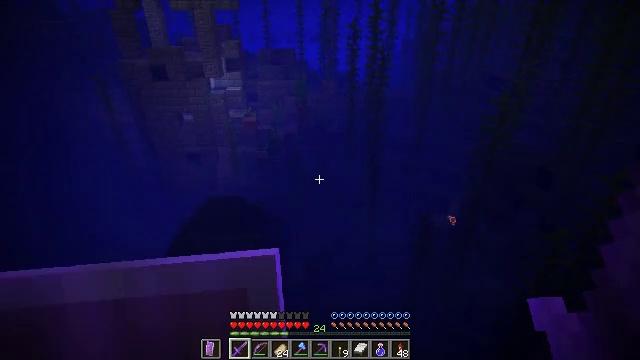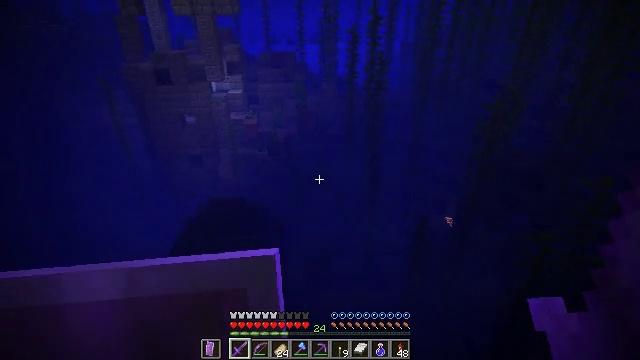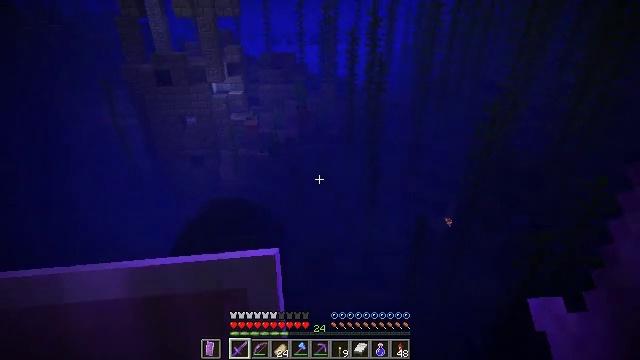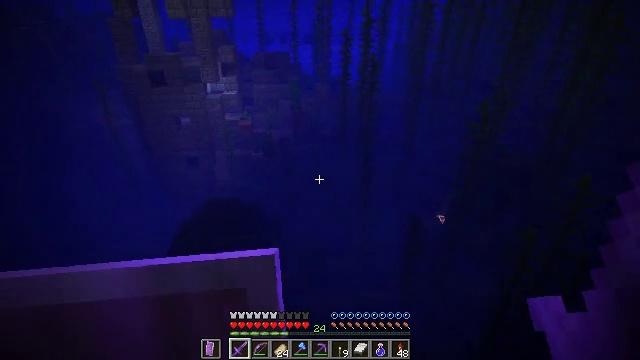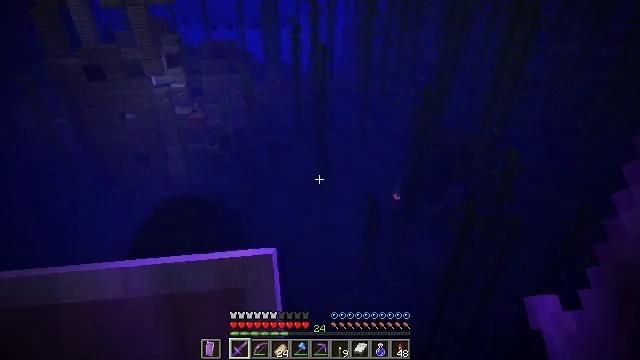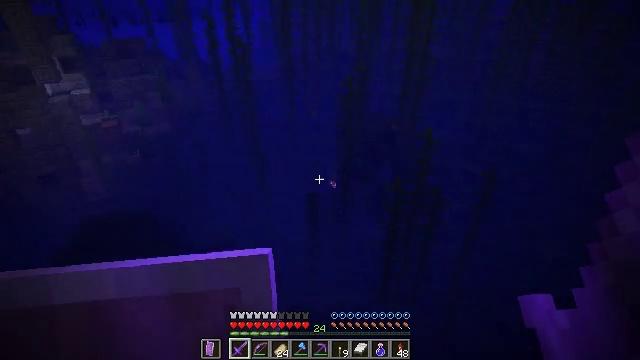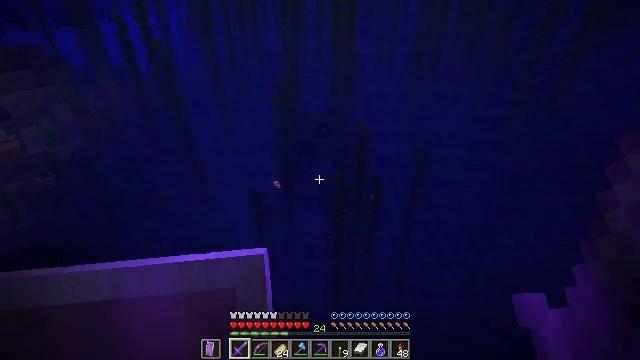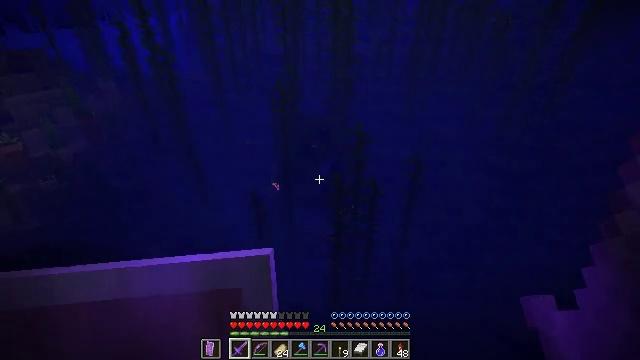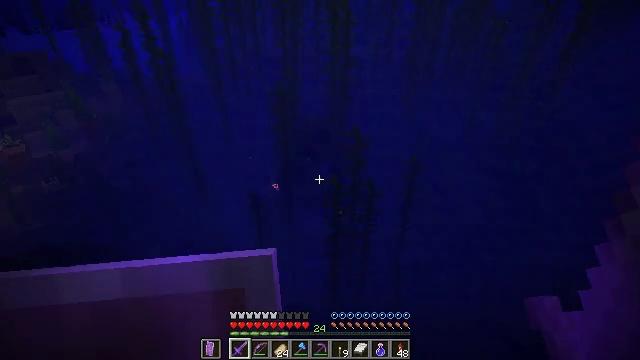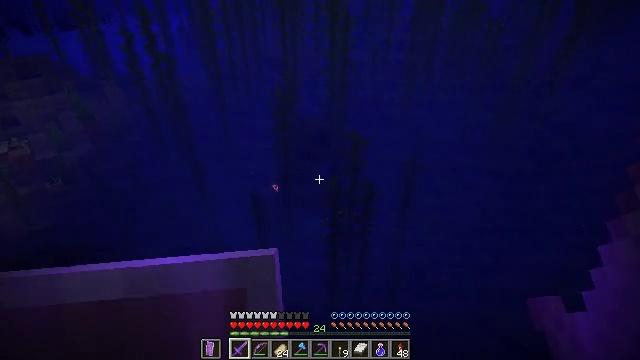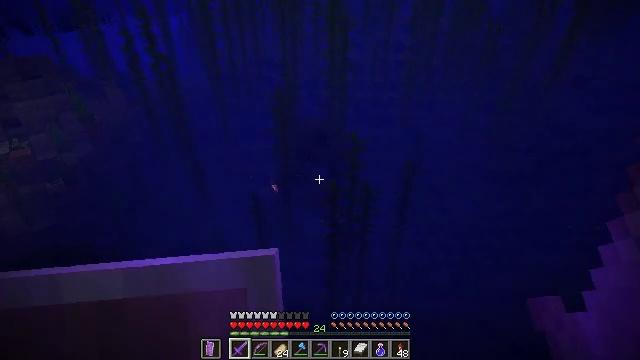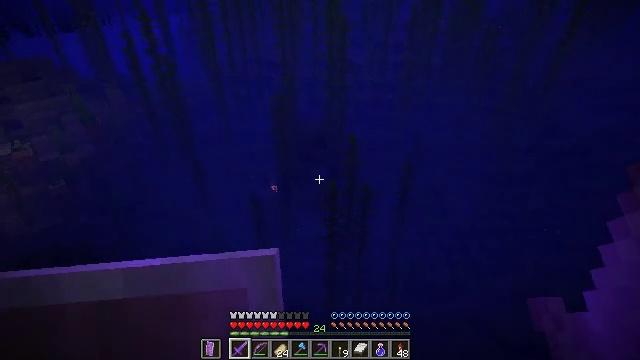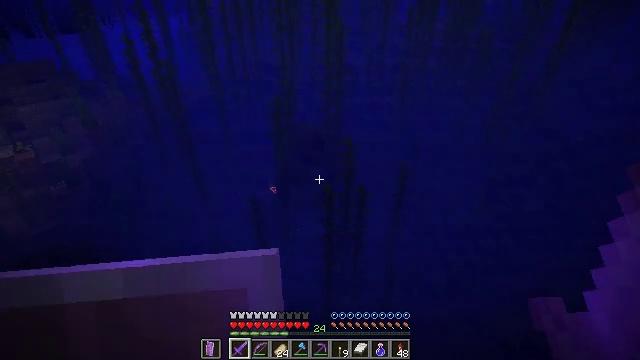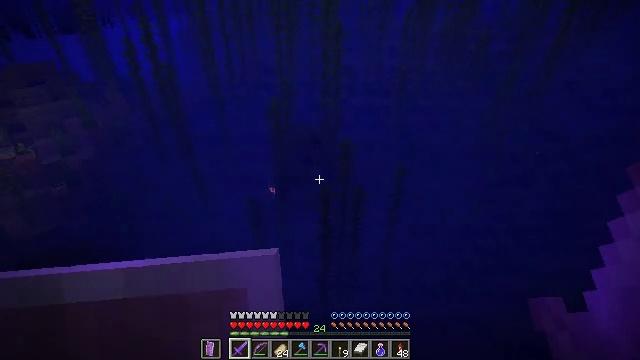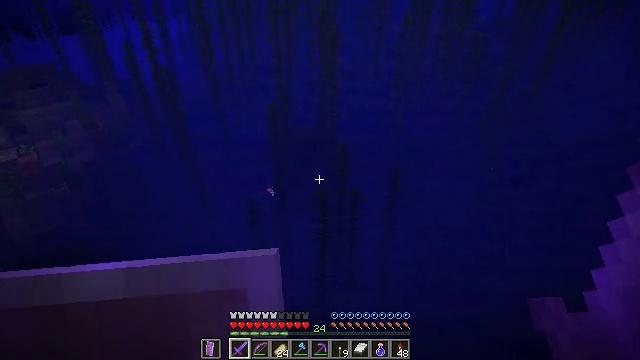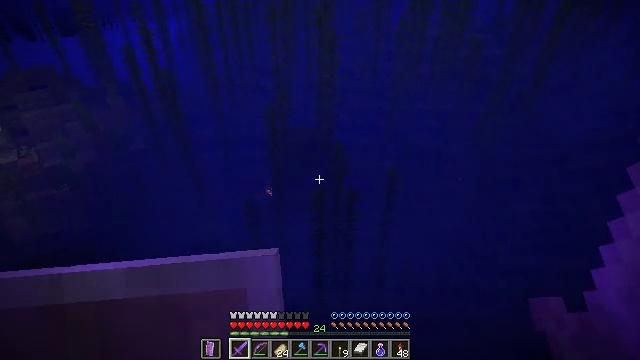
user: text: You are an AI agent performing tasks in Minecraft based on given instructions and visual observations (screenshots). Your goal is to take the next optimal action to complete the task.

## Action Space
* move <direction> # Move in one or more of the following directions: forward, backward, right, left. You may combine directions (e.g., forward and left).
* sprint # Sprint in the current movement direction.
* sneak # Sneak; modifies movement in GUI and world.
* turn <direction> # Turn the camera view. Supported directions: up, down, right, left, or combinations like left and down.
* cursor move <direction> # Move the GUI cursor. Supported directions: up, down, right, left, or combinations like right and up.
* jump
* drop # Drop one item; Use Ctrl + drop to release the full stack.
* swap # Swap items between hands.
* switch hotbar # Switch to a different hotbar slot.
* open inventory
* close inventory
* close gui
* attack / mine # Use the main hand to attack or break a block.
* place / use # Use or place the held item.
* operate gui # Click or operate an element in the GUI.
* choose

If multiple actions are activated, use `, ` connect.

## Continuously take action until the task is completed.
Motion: motion action
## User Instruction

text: Drop stone brick stairs.
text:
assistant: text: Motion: move back, jump
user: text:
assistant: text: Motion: move back, jump
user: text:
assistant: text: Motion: move back, turn right, jump
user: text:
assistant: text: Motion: move back, turn right and down, jump
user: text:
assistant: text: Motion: move back, turn right and down, jump
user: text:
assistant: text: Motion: move back, turn right, jump
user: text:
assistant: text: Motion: move back, jump
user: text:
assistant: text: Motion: move back, jump
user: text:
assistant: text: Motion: move back and move right, jump
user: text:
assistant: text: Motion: move back and move right, jump
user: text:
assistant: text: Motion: move back and move right, jump
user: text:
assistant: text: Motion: move back and move right, jump
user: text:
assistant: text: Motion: move back and move right, jump
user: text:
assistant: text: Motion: move back and move right, jump
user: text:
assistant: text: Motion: move back and move right, jump
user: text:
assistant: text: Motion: move back and move right, jump
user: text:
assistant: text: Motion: move back and move right, jump
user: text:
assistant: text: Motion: move back and move right, jump
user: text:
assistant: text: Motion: move back and move right, jump
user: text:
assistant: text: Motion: move back and move right, jump
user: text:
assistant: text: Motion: move back and move right, jump
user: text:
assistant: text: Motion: move back and move right, turn left and down, jump
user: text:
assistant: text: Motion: move back and move right, turn left and down, jump
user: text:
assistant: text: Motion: move back, turn left and down, jump
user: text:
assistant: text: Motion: move back, turn left and down, jump
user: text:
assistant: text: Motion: move back, turn left and down, jump
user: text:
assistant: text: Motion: move back, turn left and down, jump
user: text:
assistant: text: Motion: move back, turn left, jump
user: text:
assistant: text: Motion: move back, turn left and down, jump
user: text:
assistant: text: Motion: move back, jump